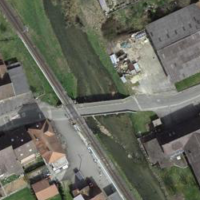
EUNIS habitat code: 54
Species observed at this site:
Alcedo atthis